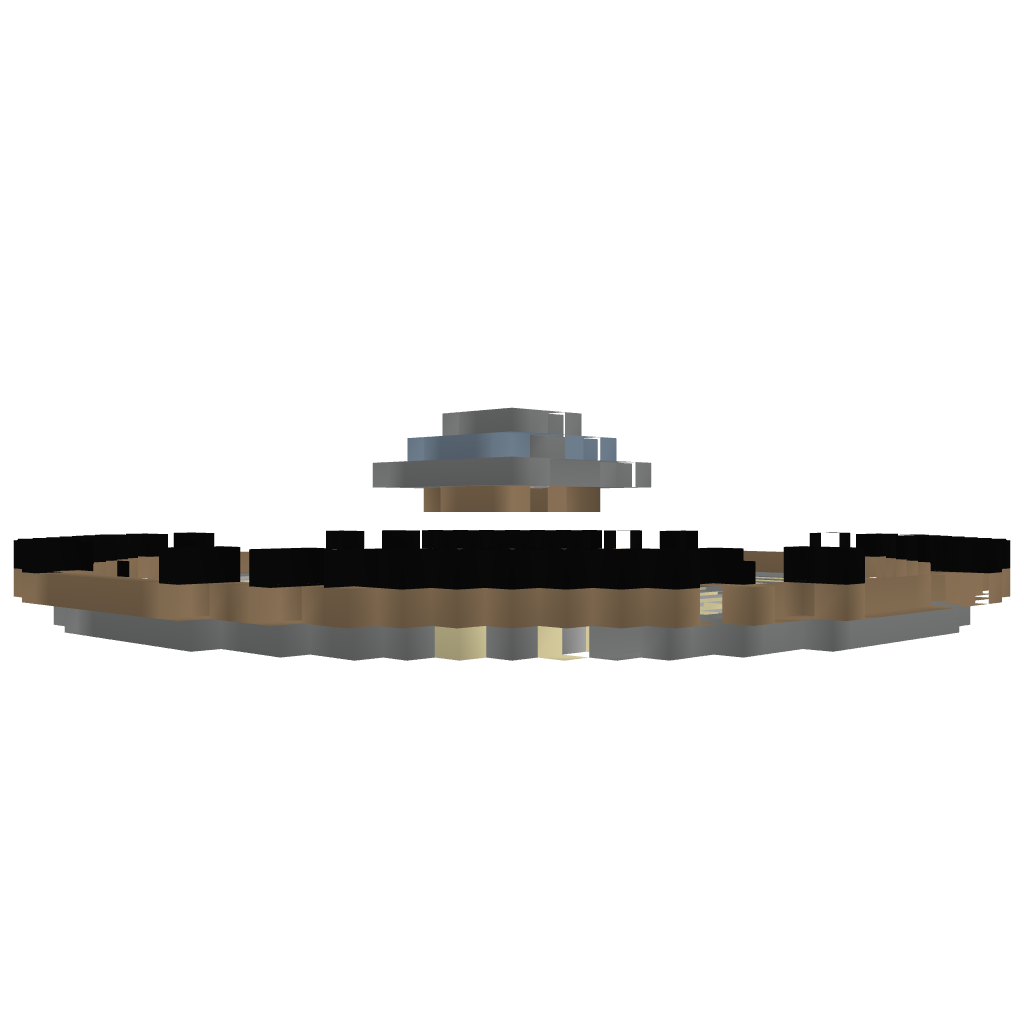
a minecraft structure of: Small Circular Temple